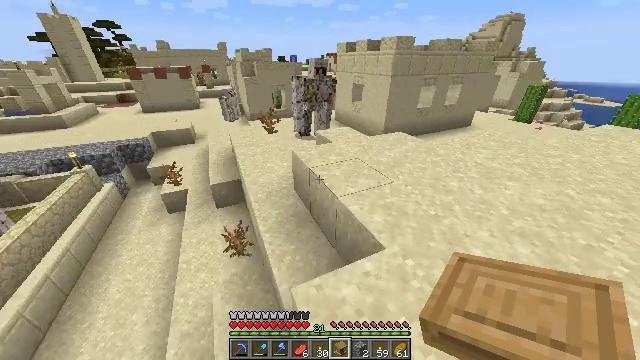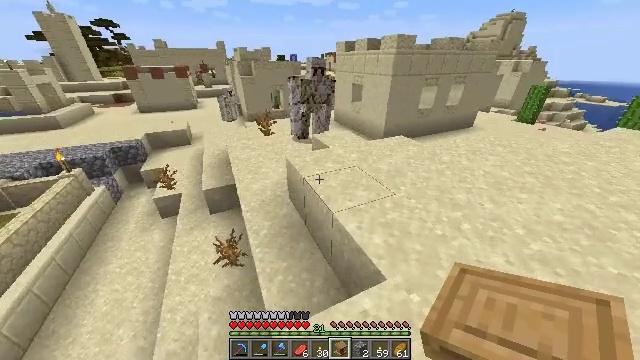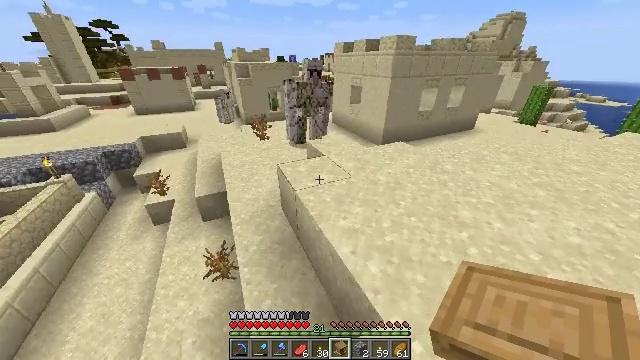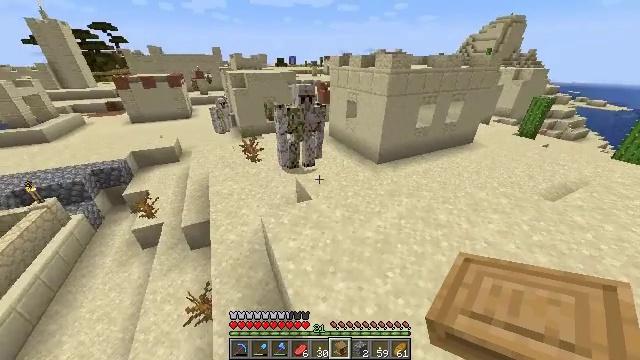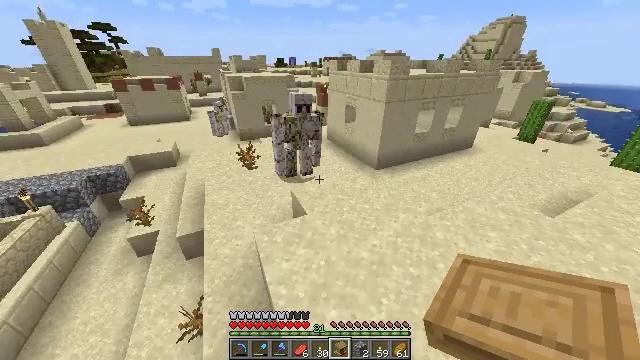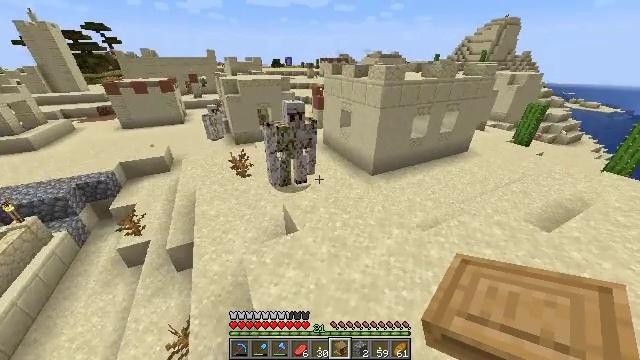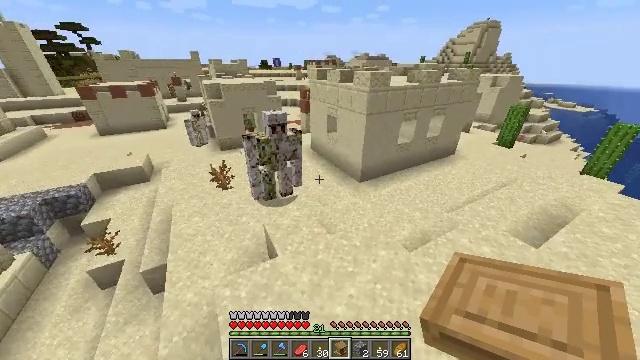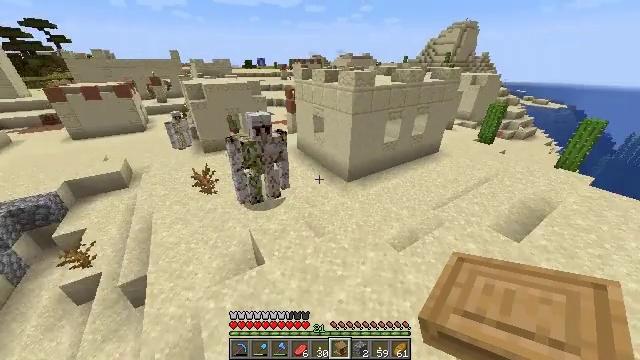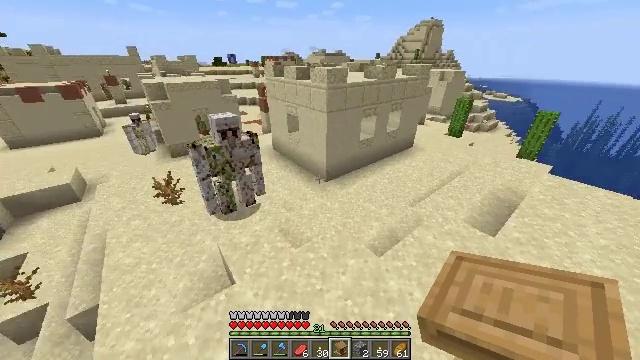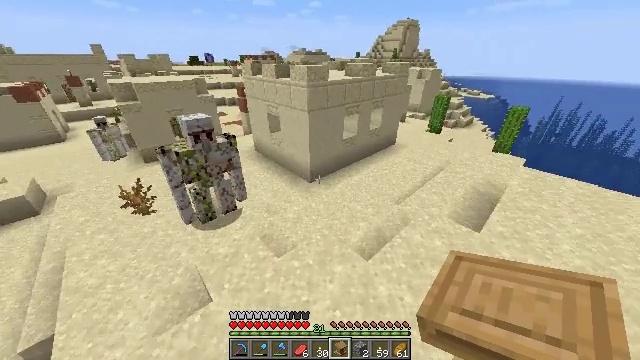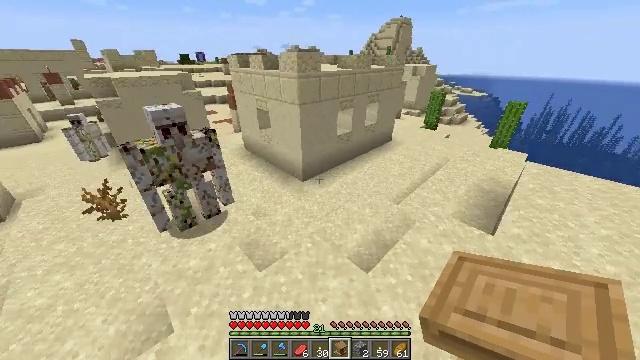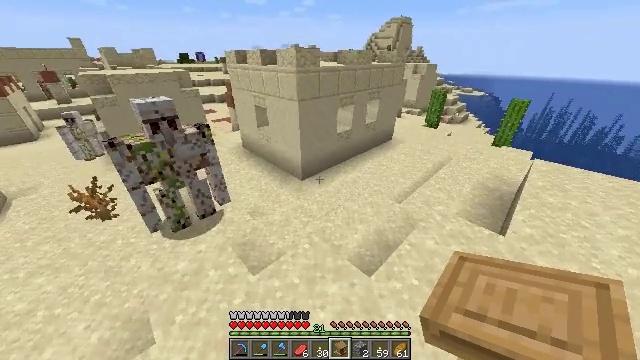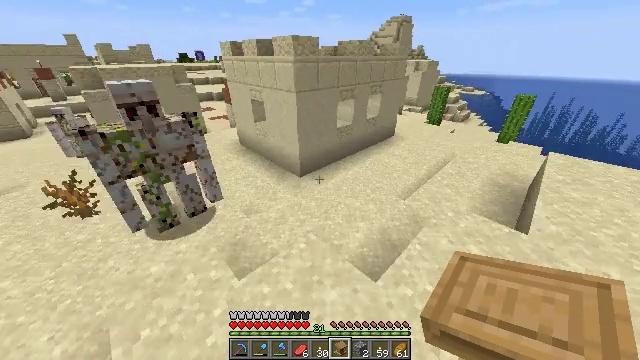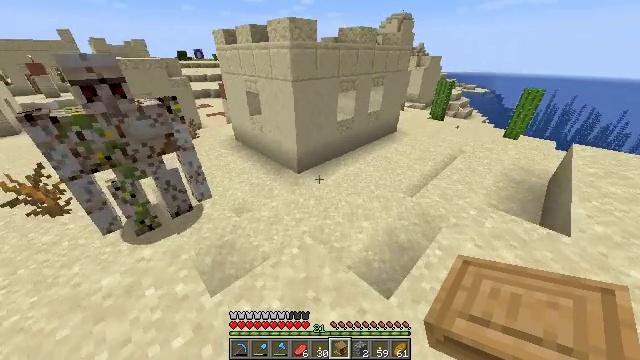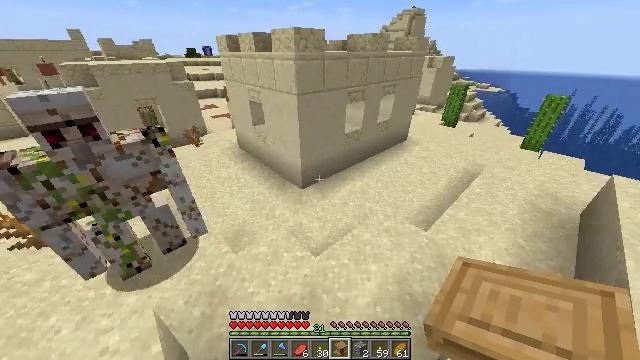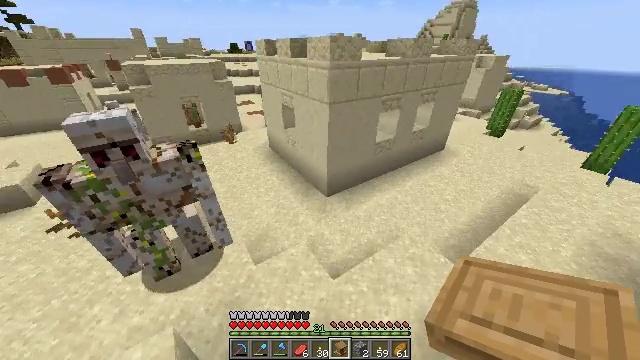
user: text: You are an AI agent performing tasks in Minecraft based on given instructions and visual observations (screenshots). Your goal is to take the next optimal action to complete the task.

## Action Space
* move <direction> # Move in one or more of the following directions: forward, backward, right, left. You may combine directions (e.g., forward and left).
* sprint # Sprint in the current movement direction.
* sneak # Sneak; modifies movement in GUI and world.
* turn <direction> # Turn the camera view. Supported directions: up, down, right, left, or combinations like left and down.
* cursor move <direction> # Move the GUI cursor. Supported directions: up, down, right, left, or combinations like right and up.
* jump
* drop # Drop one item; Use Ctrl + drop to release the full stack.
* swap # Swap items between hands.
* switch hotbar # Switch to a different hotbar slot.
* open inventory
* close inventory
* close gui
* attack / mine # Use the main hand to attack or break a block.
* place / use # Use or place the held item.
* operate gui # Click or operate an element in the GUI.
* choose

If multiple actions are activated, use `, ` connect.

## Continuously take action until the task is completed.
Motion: motion action
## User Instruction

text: Attack the composter to add it to your inventory.
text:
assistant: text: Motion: move forward and move right, sprint, jump
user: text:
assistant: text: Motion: move forward and move right, sprint, jump
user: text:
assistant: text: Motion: move forward and move right, sprint, jump
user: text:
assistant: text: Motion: move forward and move right, sprint, jump
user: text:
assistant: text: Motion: move forward and move right, sprint, jump
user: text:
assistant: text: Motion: move forward and move right, sprint, turn right, jump
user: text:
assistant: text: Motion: move forward and move right, sprint, turn right, jump
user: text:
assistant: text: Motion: move forward, sprint, turn right, jump
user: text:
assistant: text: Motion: move forward, sprint, turn right, jump
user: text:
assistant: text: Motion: move forward, sprint, turn right, jump
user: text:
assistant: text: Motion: move forward, sprint, jump
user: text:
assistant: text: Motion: move forward, sprint, jump
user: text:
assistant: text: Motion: move forward, sprint, jump
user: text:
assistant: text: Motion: move forward, sprint, turn left, jump
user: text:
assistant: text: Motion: move forward, sprint, turn left and down, jump
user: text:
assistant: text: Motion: move forward and move left, sprint, turn left, jump
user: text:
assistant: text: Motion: move forward and move left, sprint, turn left, jump
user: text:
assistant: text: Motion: move forward and move left, sprint, turn left, jump
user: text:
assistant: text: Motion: move forward and move left, sprint, jump
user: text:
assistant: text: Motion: move forward and move left, sprint, turn left, jump
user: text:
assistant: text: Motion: move forward and move left, sprint, turn left, jump
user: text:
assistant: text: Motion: move forward and move left, sprint, jump
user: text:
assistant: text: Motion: move forward and move left, sprint, jump
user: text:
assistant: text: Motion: move forward and move left, sprint, jump
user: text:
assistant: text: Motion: move forward and move left, sprint, turn left, jump
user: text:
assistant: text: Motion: move forward and move left, sprint, turn left, jump
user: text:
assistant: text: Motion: move forward and move left, sprint, jump
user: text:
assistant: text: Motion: move forward and move left, sprint, jump
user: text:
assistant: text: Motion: move forward, sprint, jump
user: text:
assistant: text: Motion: move forward, sprint, jump